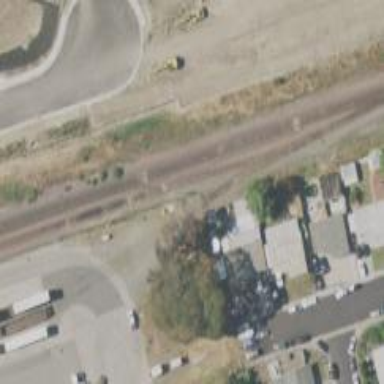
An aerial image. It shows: Rail spur service.